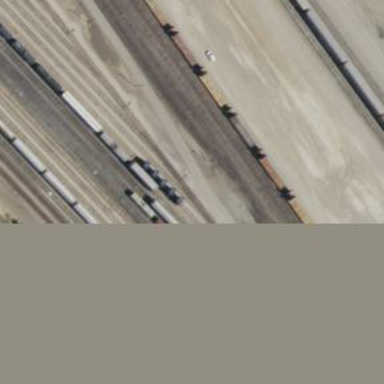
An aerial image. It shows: Railway yard used for servicing trains.